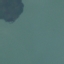
Land use / land cover: SeaLake